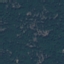
Land use / land cover class: Forest